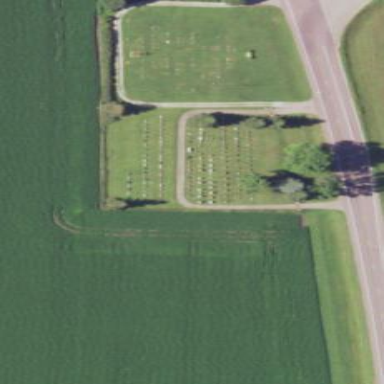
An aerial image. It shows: Cemetery.